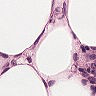
Metastatic tissue present: no